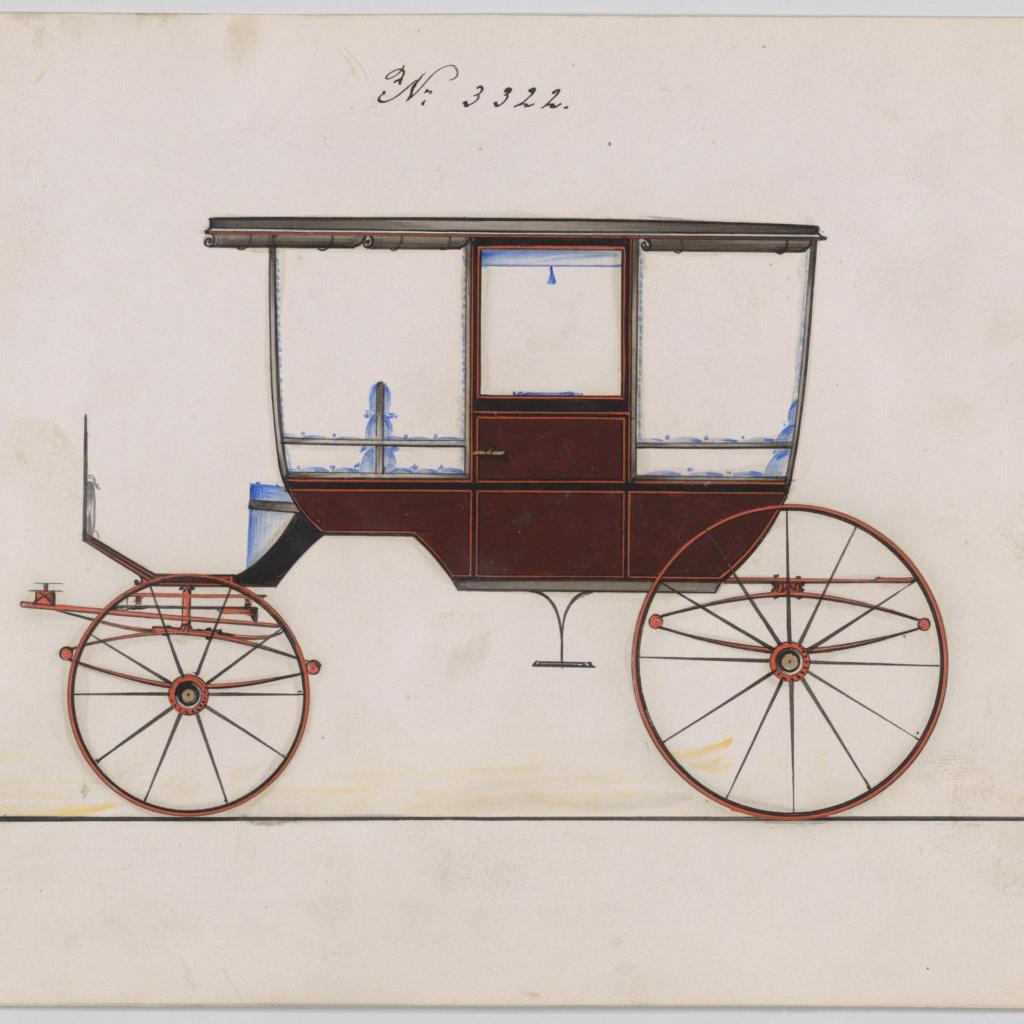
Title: Design for 6 seat Rockaway, no. 3322
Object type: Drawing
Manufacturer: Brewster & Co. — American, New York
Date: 1877
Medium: Pen and black ink, watercolor and gouache with gum arabic
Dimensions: Sheet: 6 1/4 x 9 in. (15.9 x 22.9 cm)
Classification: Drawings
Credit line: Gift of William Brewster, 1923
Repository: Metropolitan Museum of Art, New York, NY